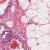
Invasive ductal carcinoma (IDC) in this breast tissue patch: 0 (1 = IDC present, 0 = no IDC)